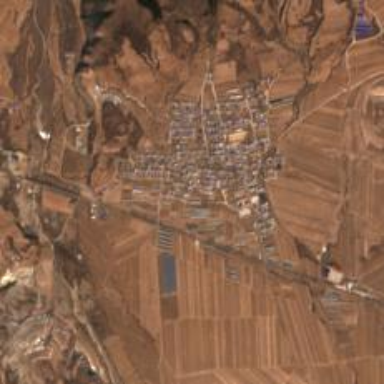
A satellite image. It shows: Ethnic township within town.